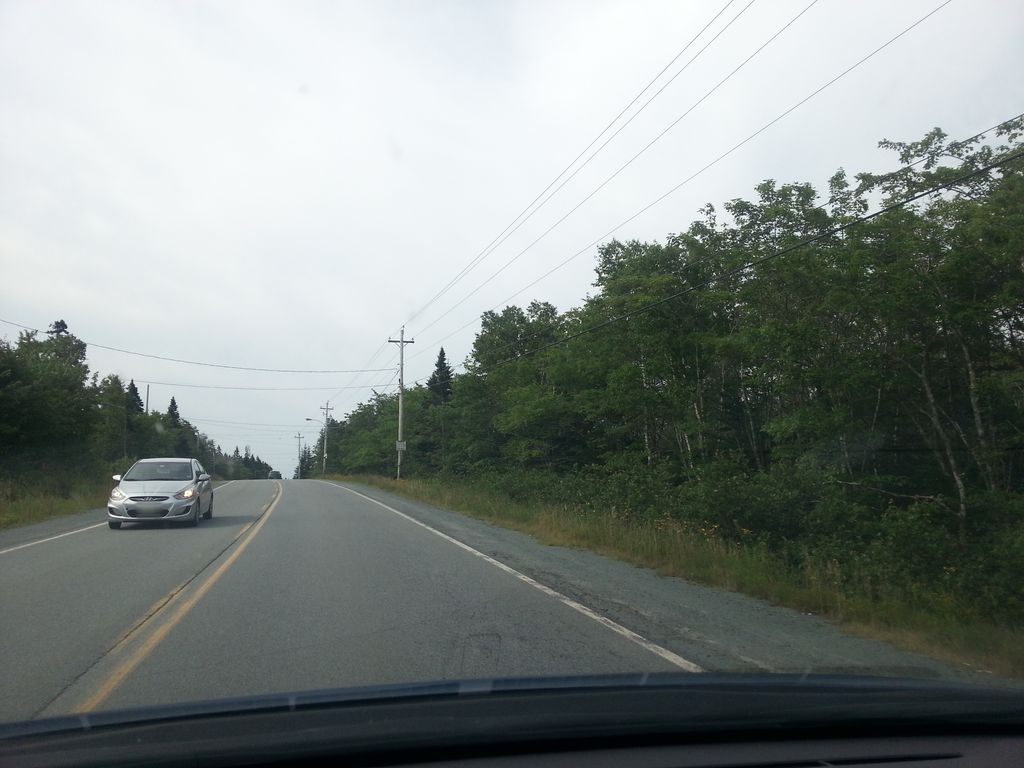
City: halifax